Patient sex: F
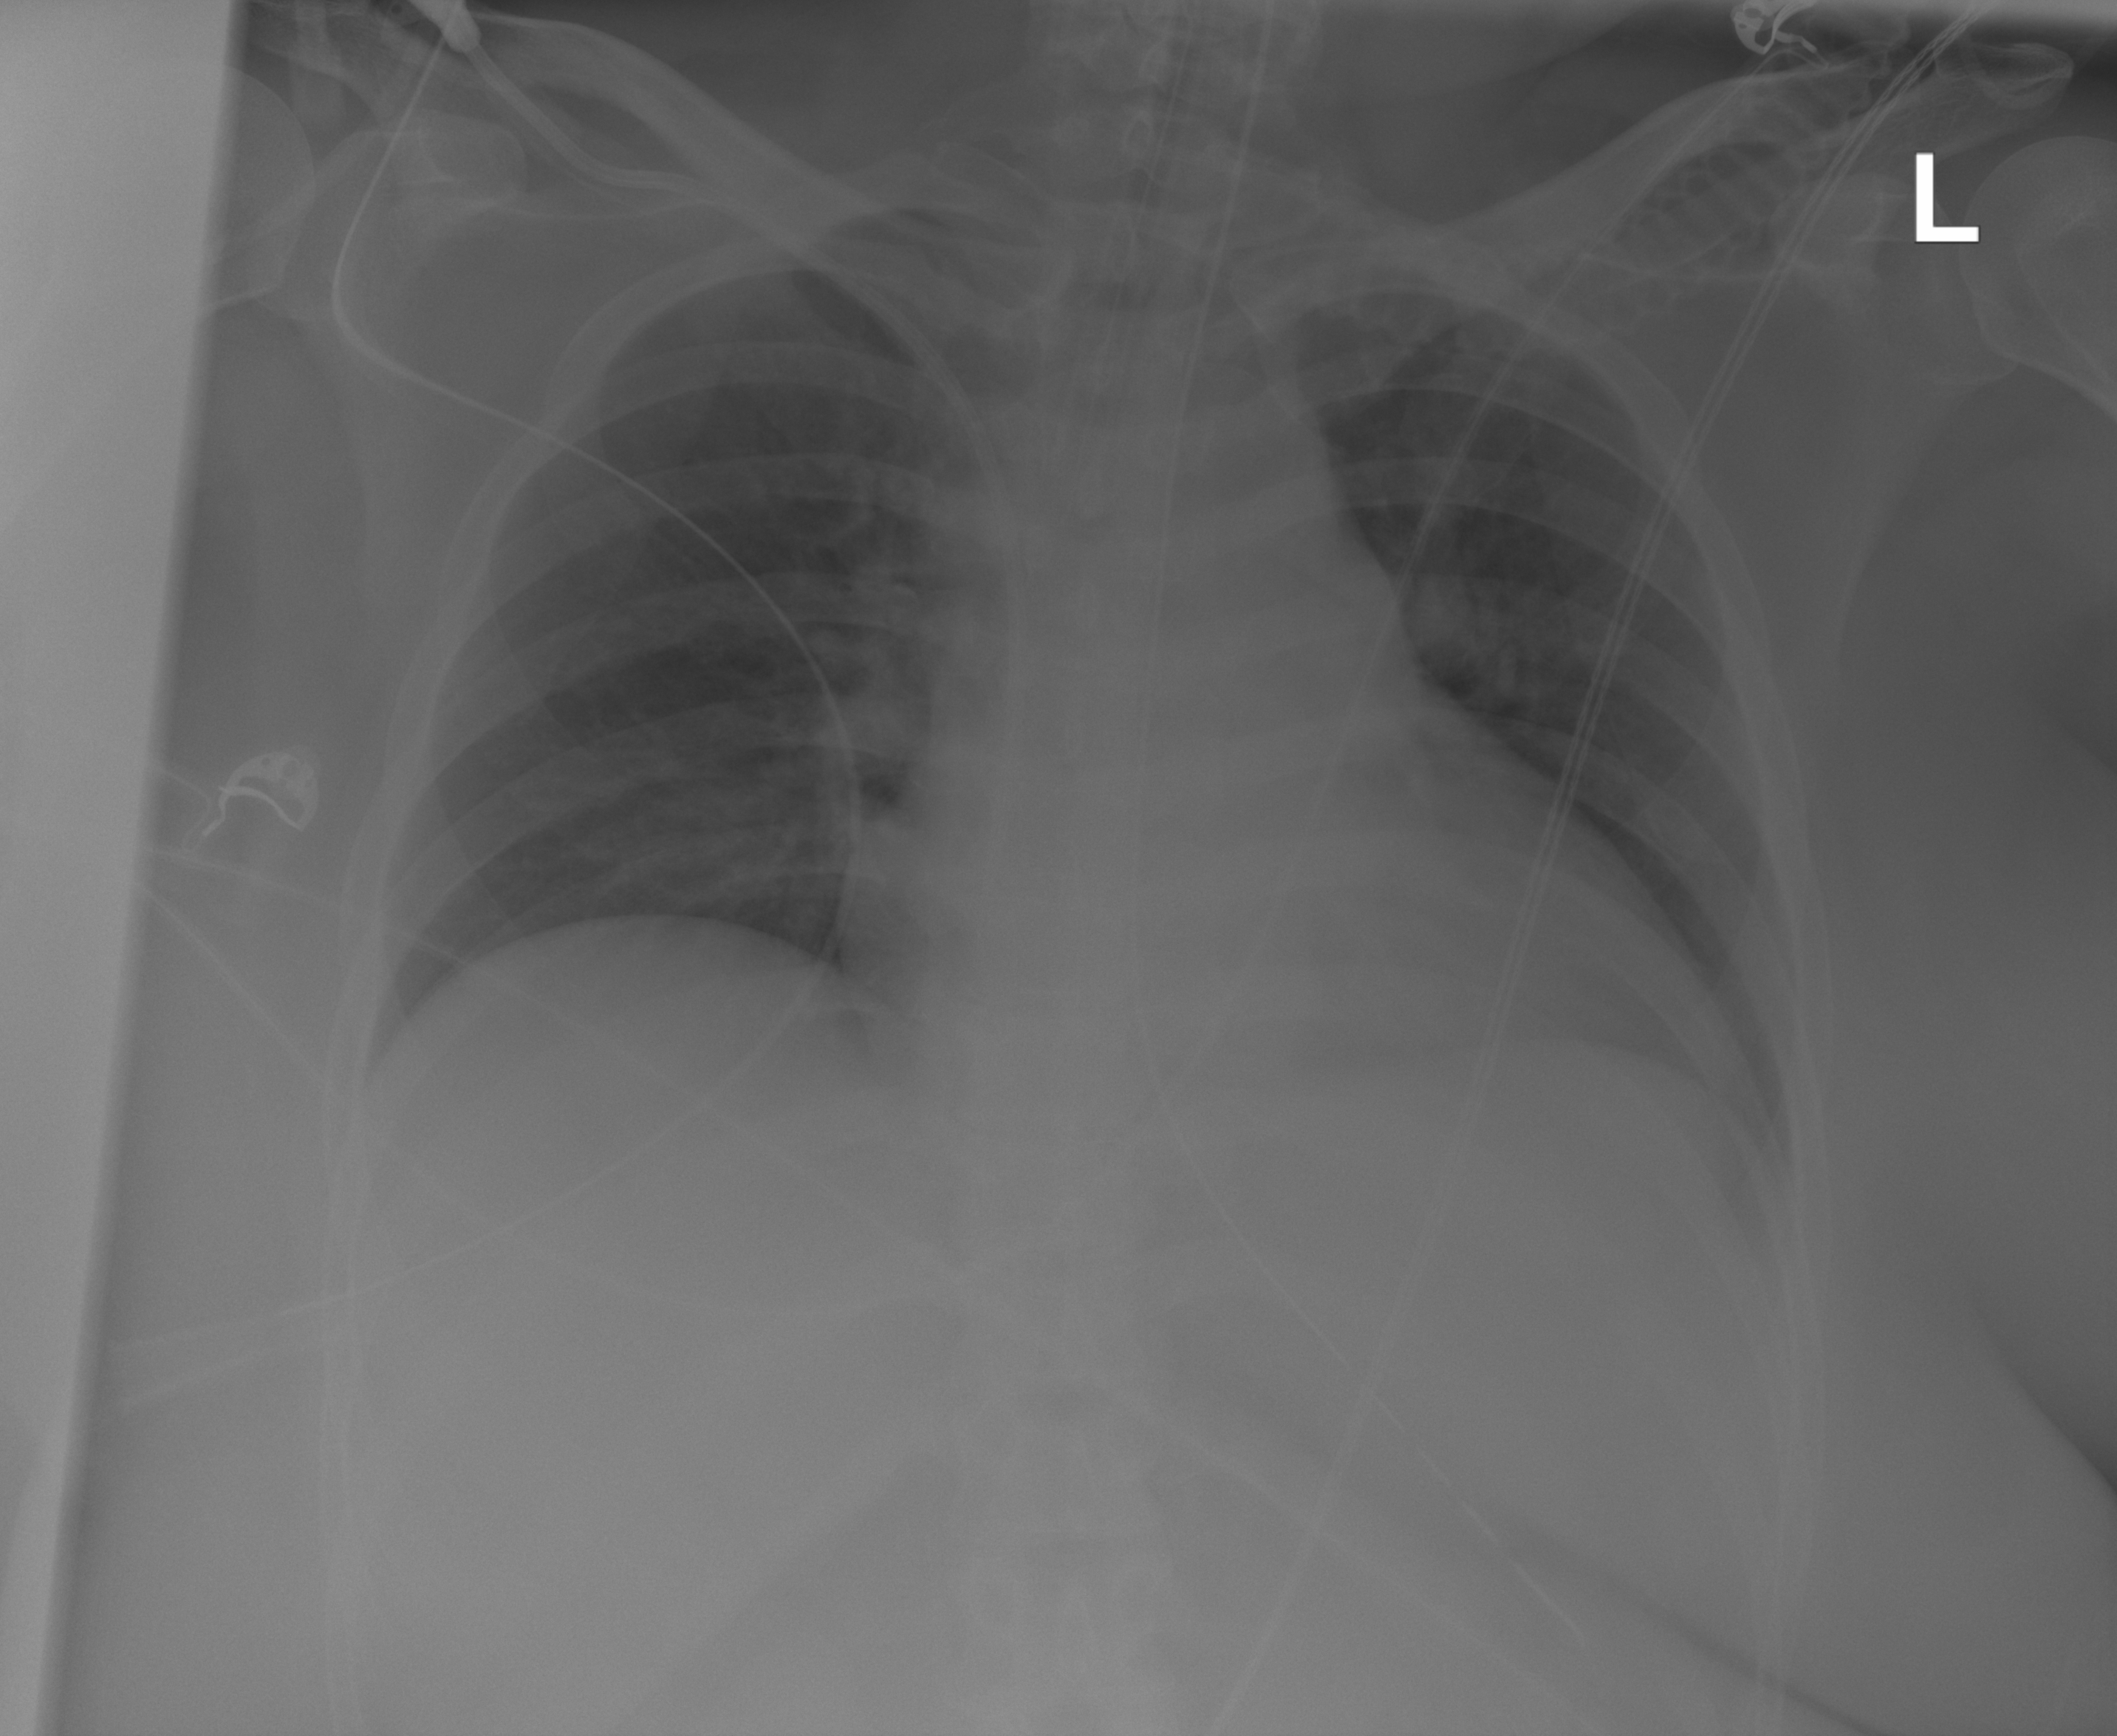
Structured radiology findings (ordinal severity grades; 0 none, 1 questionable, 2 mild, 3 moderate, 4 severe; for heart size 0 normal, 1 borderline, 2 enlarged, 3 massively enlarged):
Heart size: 2
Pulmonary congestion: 0
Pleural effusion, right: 0
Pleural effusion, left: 0
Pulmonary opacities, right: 0
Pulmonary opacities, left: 0
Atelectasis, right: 1
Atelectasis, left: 1